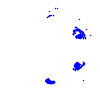
Particle: kaon